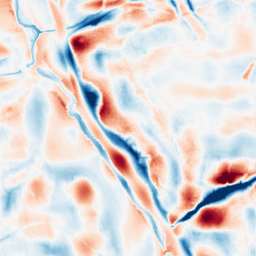
Category: wavelet
Decomposition family: wavelet_biorthogonal
Decomposition parameters: wavelet: bior4.4
level: 5
Upsampling method: fft_zeropad
Upsampling parameters: scale: 2
Upsampling scale: 2